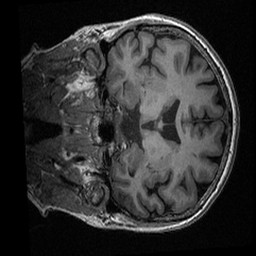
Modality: T1w
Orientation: coronal
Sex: female
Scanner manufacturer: ge
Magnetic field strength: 3 T
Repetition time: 0.0064 s
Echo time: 0.00281 s